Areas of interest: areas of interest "Commercial service"
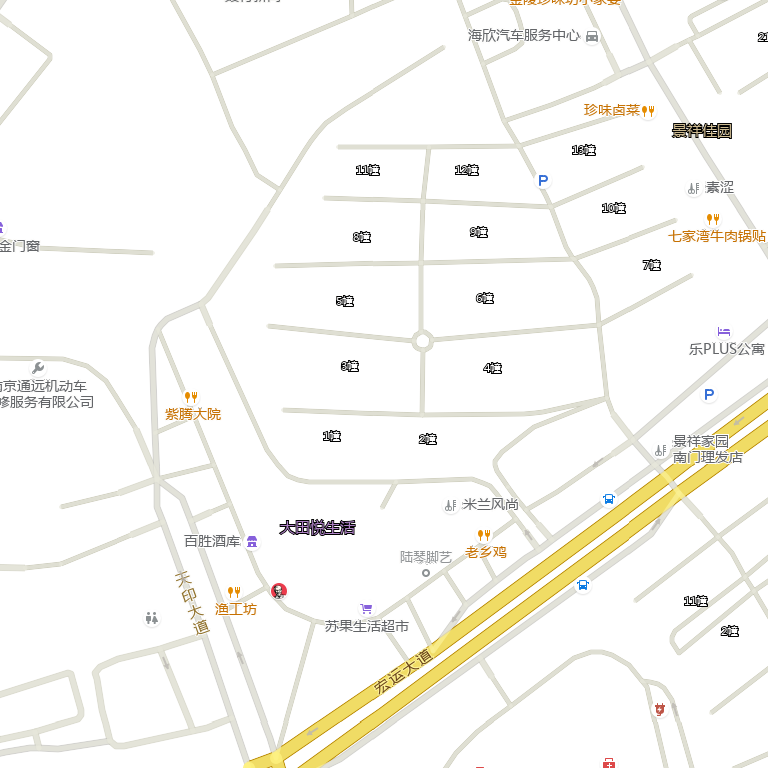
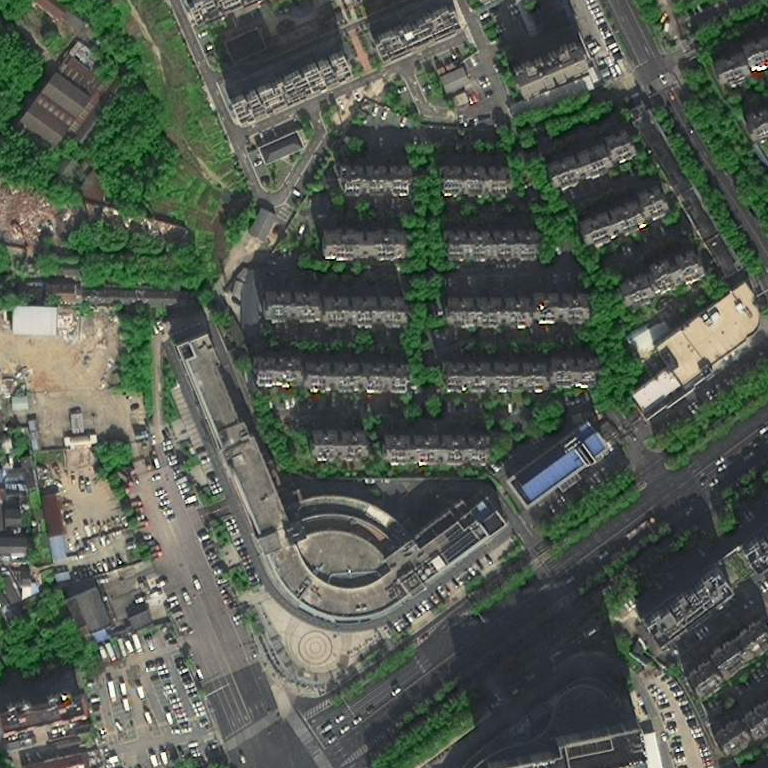